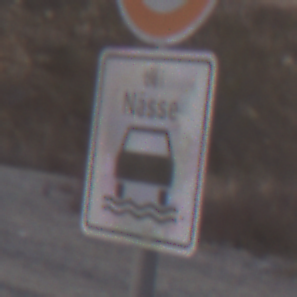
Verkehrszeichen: BeiNaesse
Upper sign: Geschwindigkeit50
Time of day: SunriseSunset
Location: Outdoor (Suburban)
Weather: PartlyCloudy
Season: NotSpecified
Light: Natural